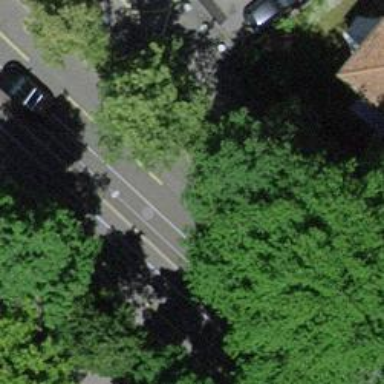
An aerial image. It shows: Tree-lined avenue.